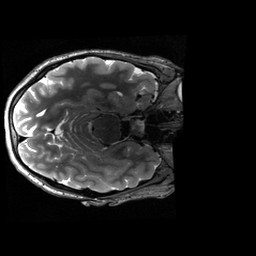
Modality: T2w
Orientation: axial
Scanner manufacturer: siemens
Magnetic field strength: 3 T
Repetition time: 3.2 s
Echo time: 0.564 s